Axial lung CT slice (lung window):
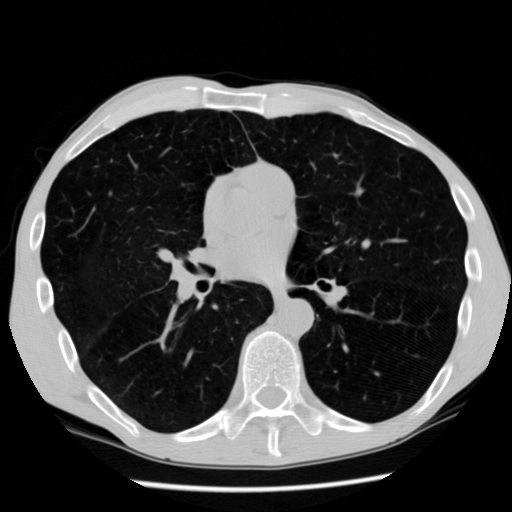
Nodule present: no